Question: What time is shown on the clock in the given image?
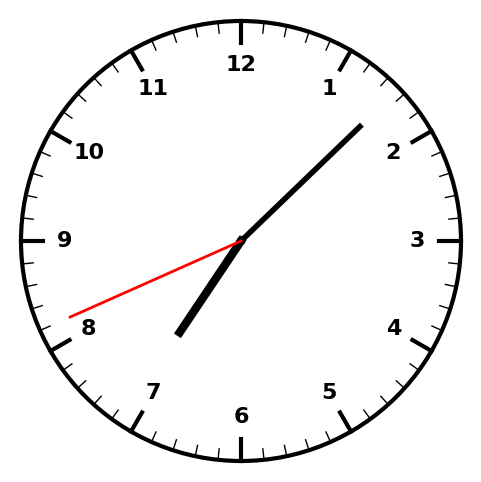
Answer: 07:07:41